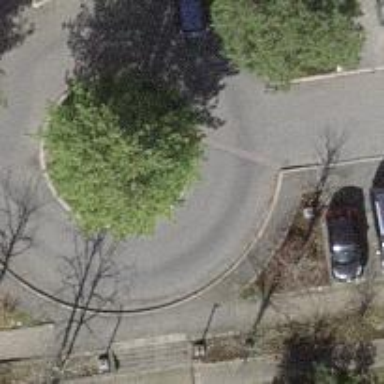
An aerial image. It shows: Broadleaved deciduous tree located in park.